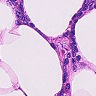
Metastatic tissue present: no